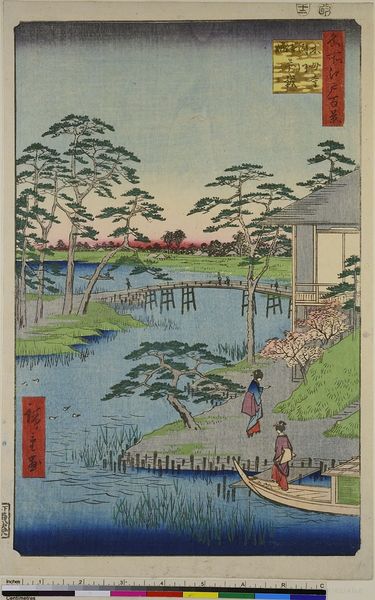
Titel: Mokubo Tempel, Bucht und Garten, Blatt 92 aus der Serie: 100 berühmte Ansichten von Edo
Künstler: Utagawa Hiroshige
Standort: Hamburg
Institution: Museum für Kunst und Gewerbe Hamburg
Schlagwörter: boot, kahn, holzschnitt, druckgraphik, druckgrafik, tempel, zeit, farbholzschnitt, parks, edo, reproduktionen, druckerzeugnisse, heiligtümer, gärten, ukiyo